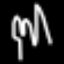
Label: fork